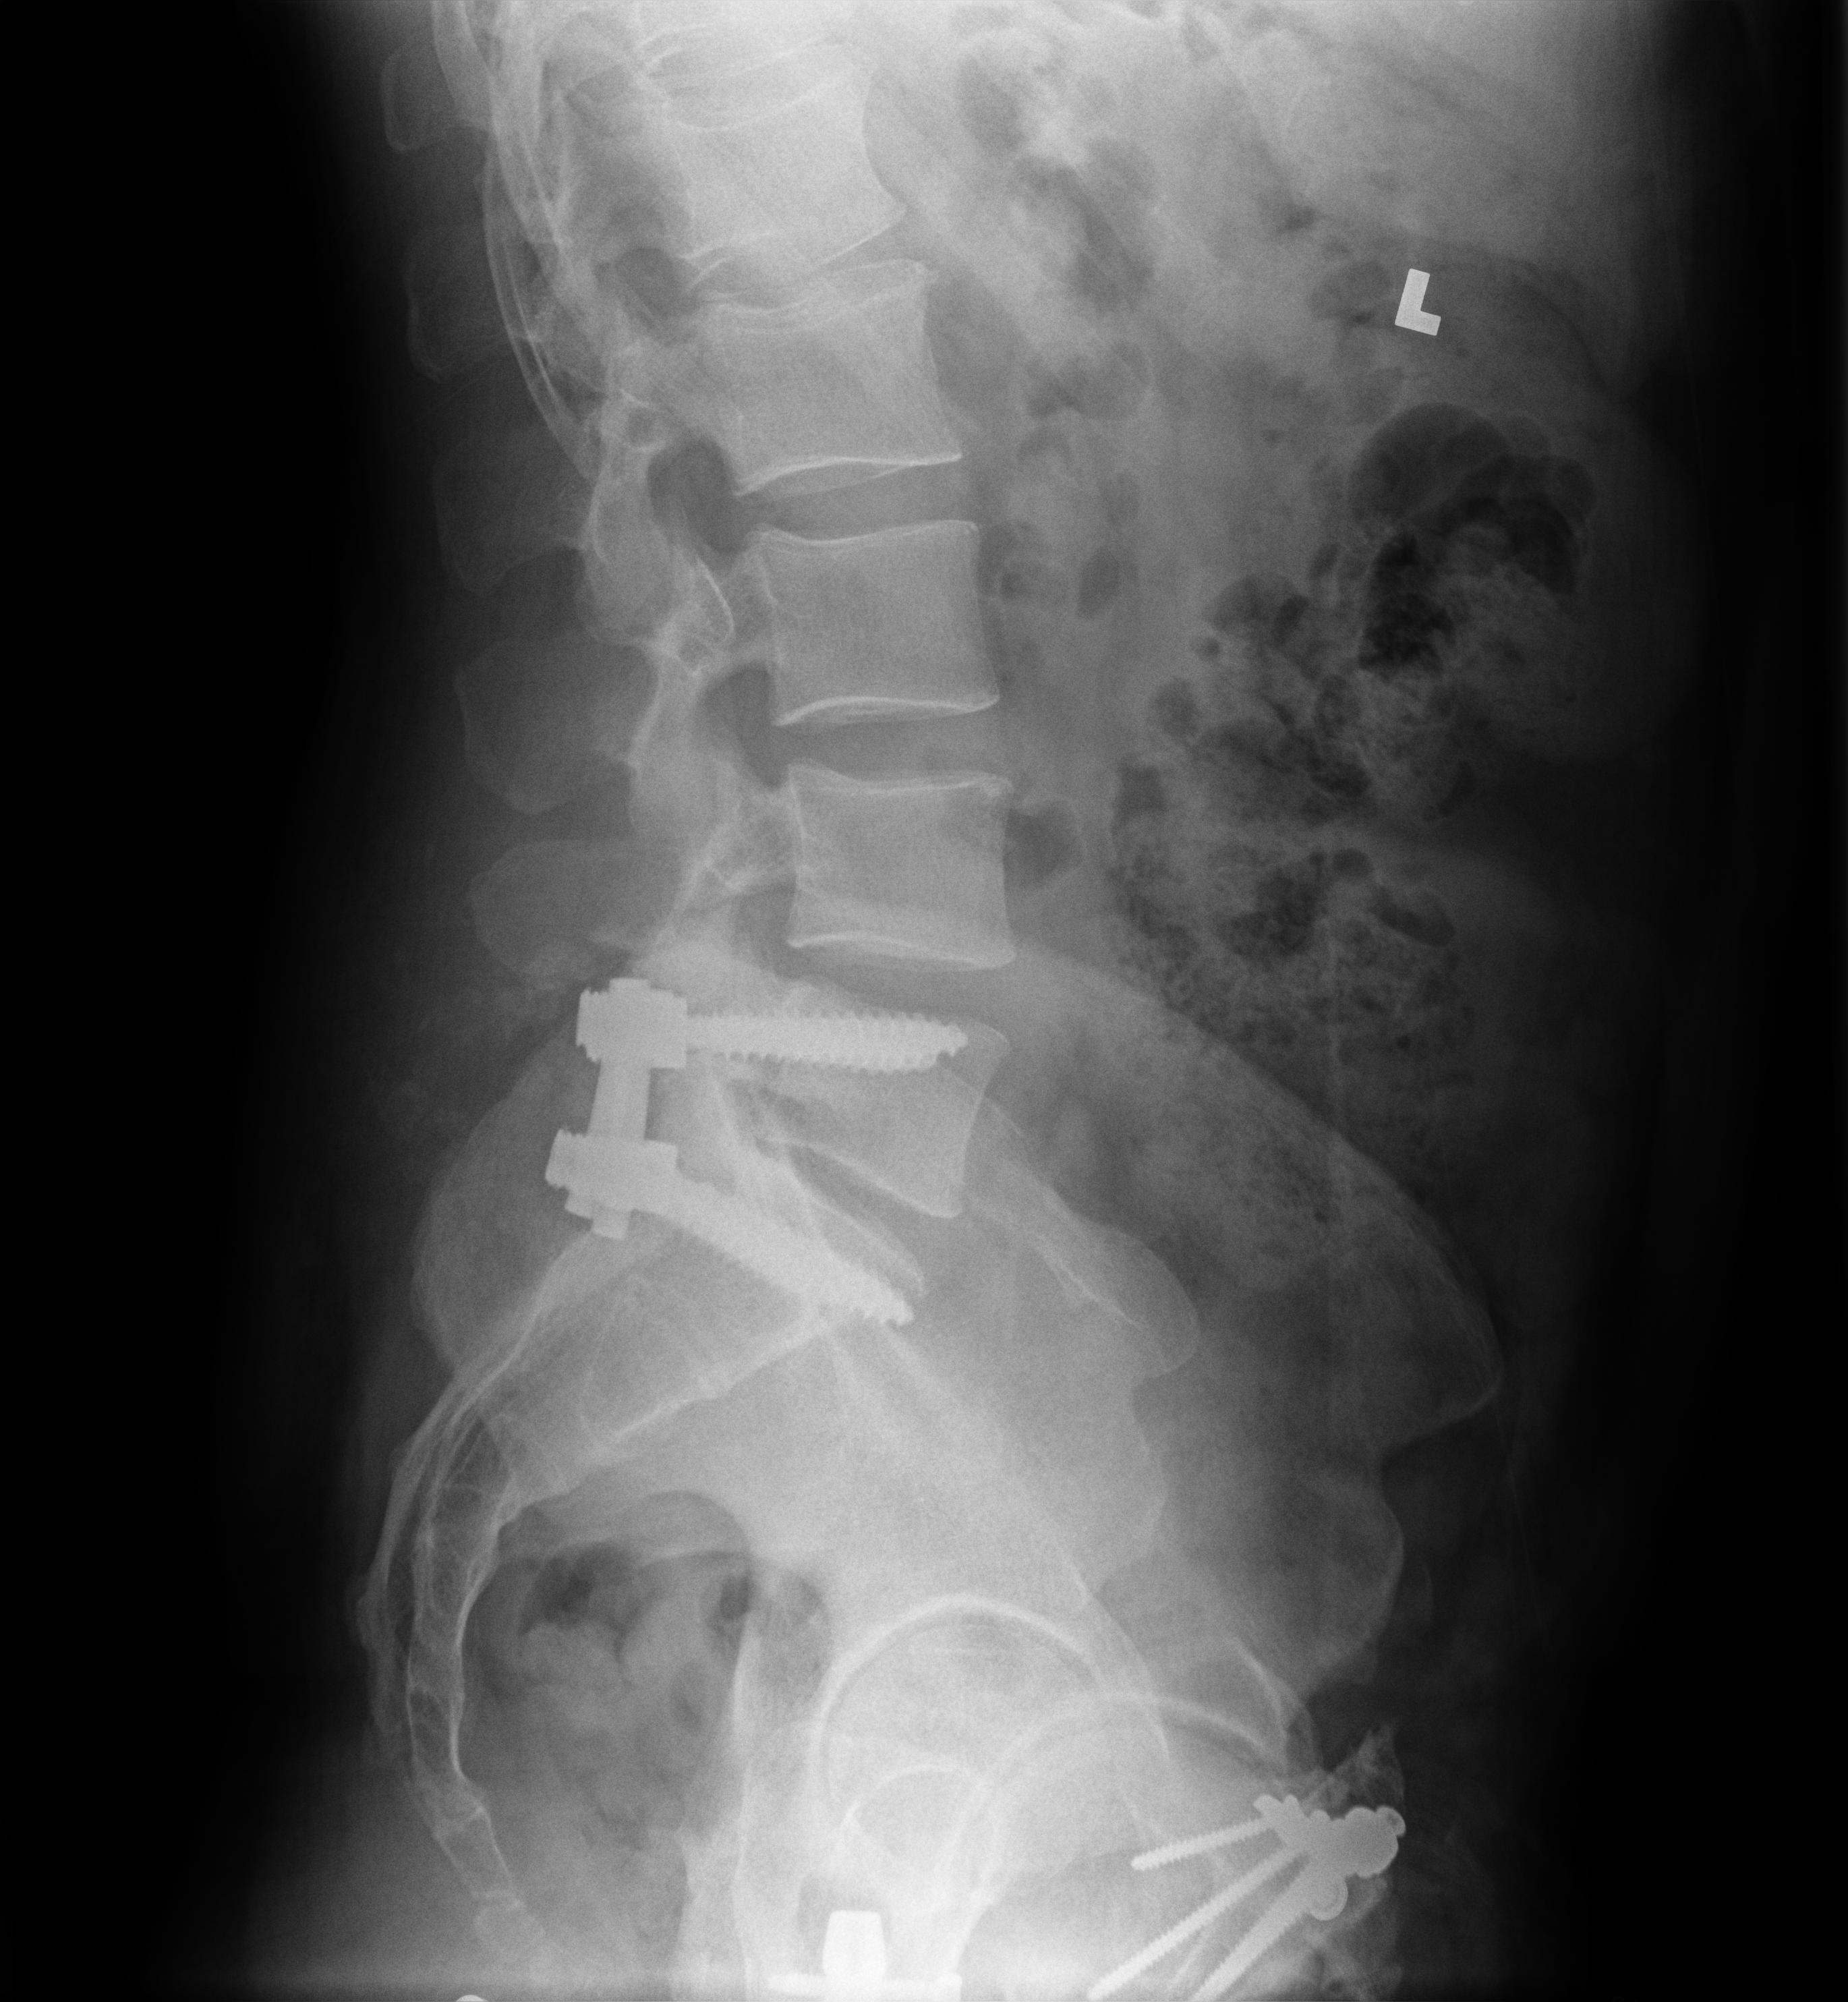
View: LATERAL